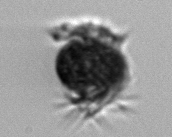
Label: Mesodinium